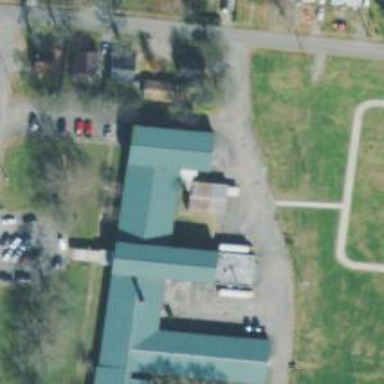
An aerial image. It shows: School.